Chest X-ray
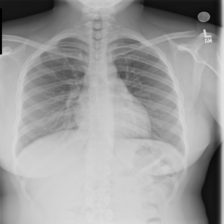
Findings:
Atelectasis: negative
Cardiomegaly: negative
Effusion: negative
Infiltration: negative
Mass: negative
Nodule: negative
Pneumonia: negative
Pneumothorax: negative
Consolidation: negative
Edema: negative
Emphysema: negative
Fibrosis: negative
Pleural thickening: negative
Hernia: negative